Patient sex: M
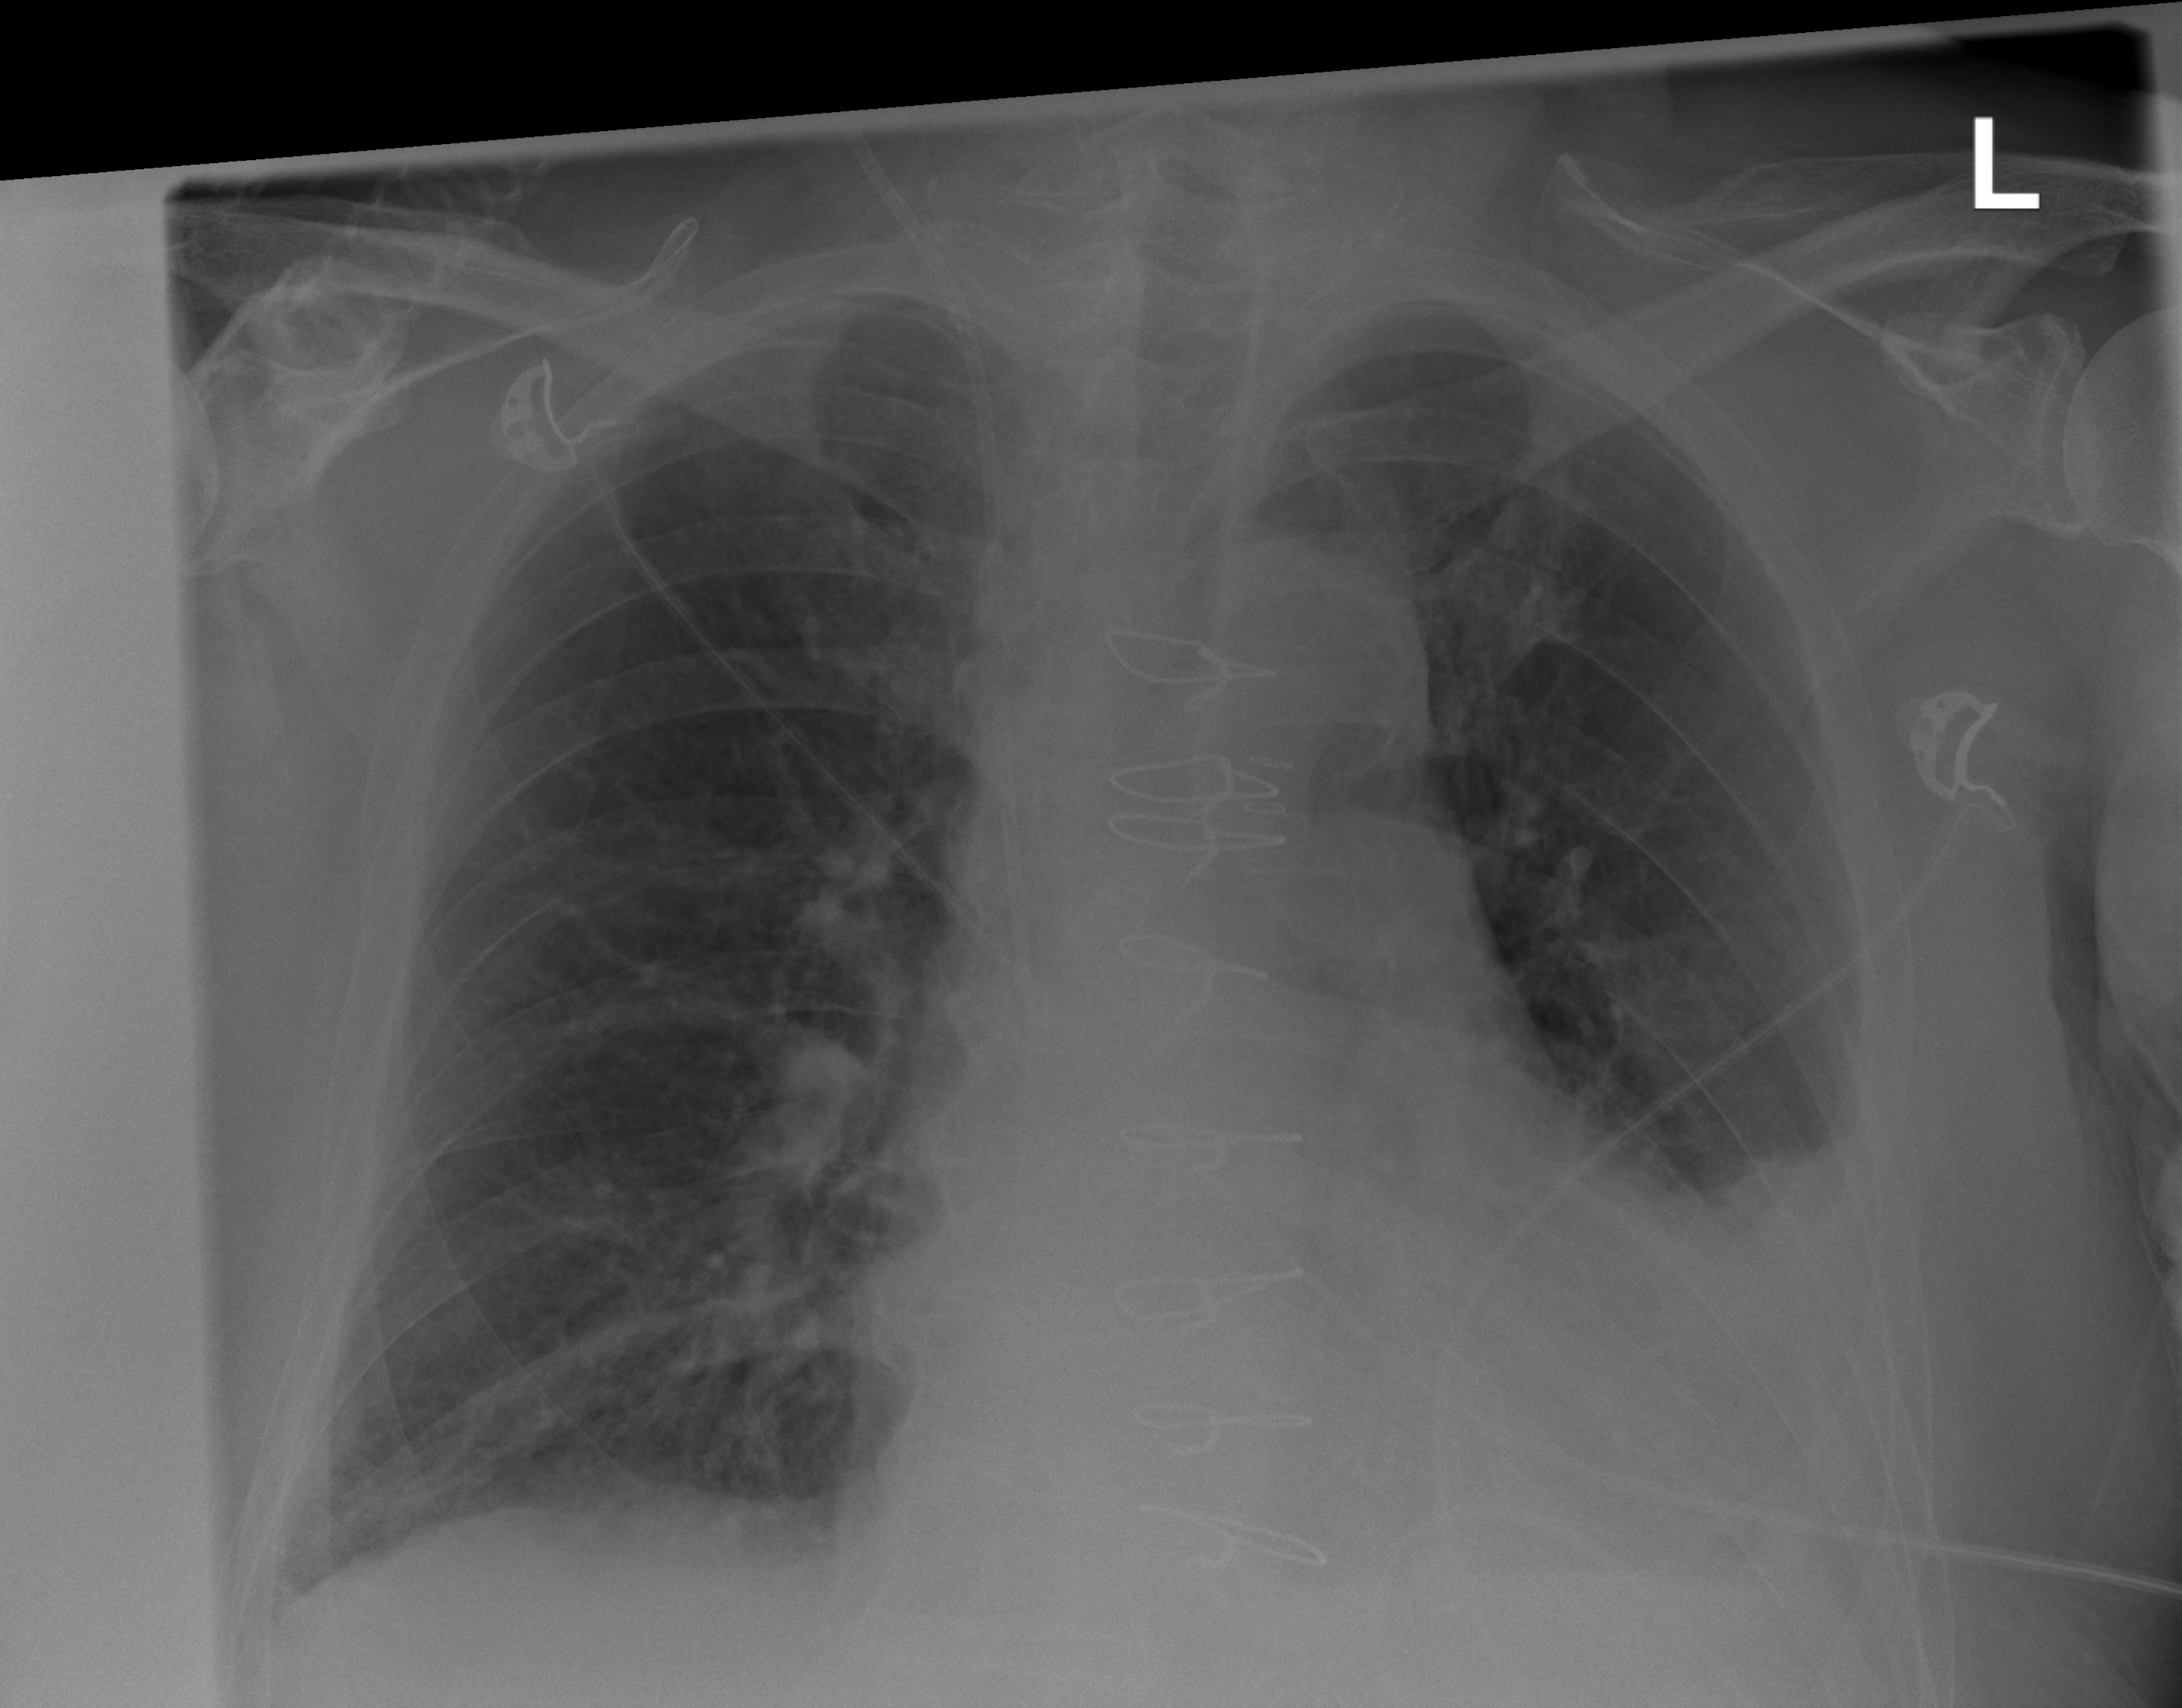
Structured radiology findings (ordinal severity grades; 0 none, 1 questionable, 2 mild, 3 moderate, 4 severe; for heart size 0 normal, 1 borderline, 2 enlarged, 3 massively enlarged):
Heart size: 0
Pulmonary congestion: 0
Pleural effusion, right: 0
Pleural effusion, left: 2
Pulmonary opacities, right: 1
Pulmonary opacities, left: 1
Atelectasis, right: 0
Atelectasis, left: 2